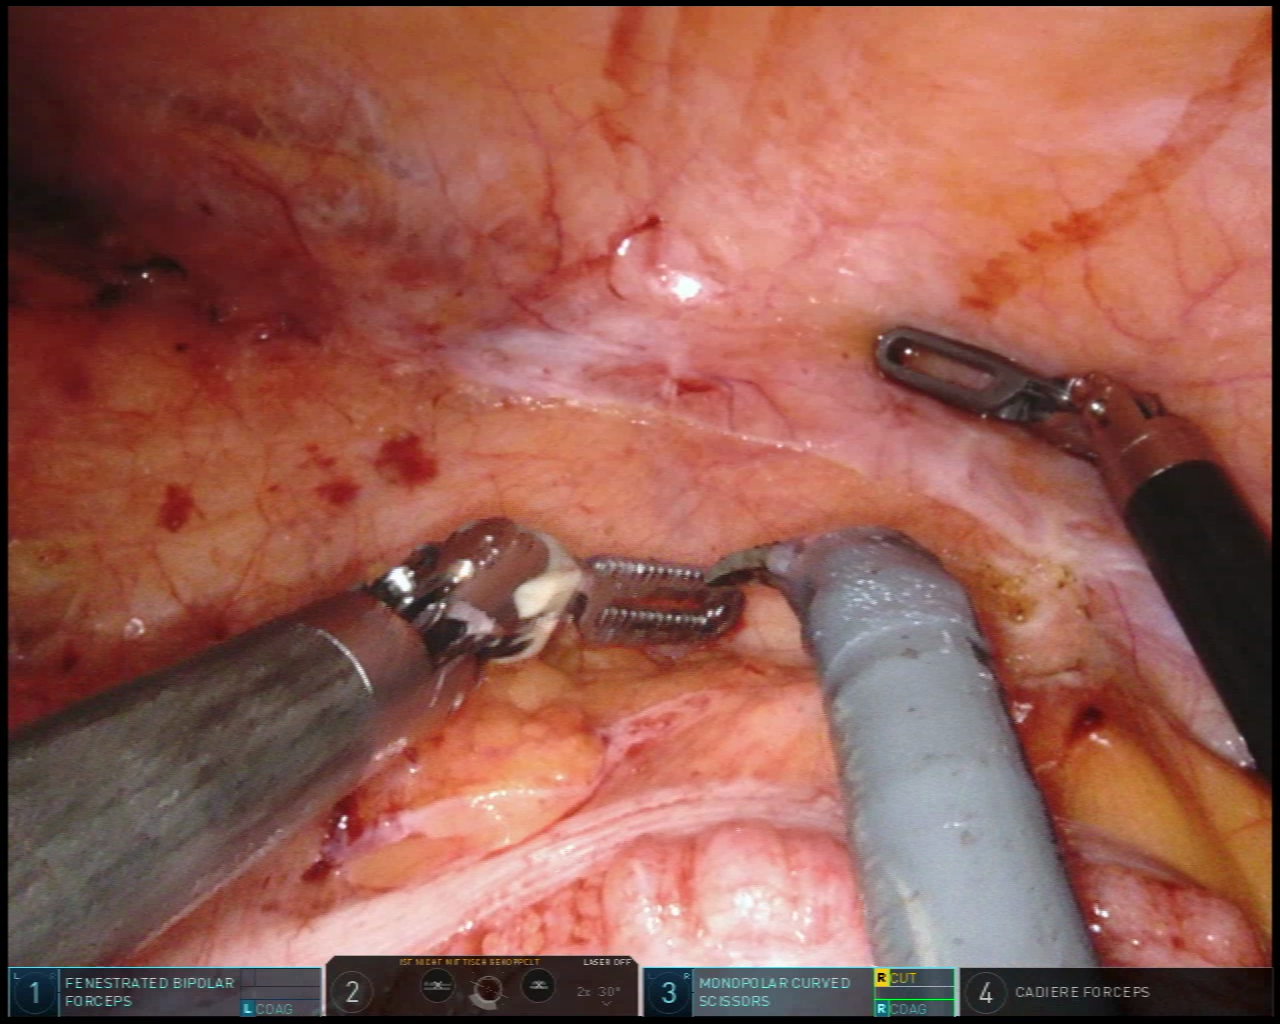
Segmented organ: abdominal_wall
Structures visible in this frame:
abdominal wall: yes
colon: yes
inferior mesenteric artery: no
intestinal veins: no
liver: no
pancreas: no
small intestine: no
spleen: no
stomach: no
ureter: no
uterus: no
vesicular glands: no